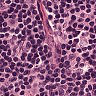
Metastatic tissue present: no